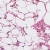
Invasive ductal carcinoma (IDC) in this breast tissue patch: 0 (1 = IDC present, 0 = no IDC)